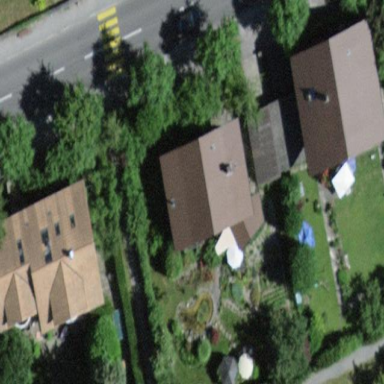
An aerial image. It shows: Residential building.